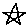
Label: star